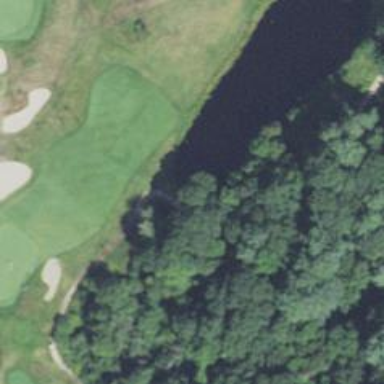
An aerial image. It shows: Service road on bridge designed for golf cartpath.